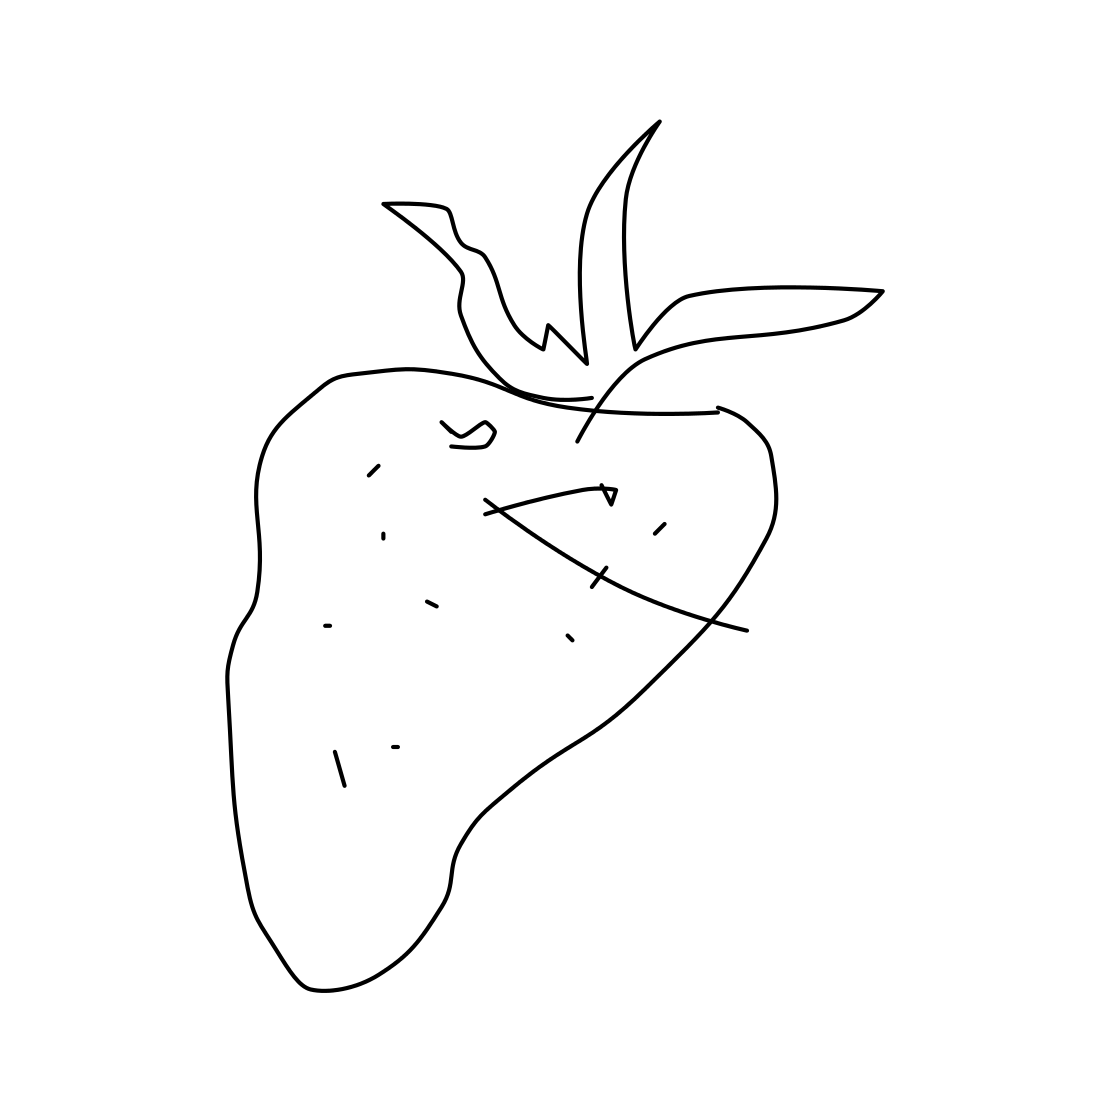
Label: strawberry